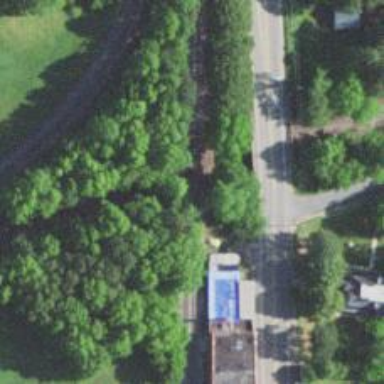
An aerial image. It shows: Bridge over railway line.